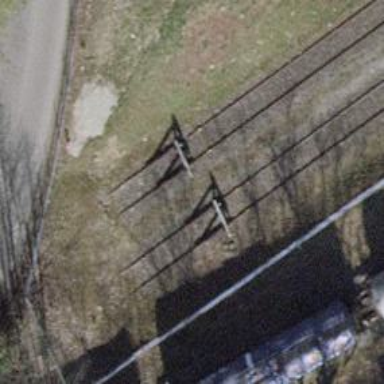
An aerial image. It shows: Railway buffer stop.